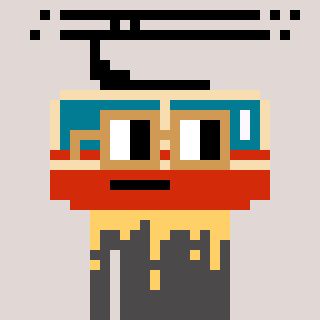
a pixel art character with square brown glasses, a tram wagon-shaped head and a grayscale-colored body on a warm background